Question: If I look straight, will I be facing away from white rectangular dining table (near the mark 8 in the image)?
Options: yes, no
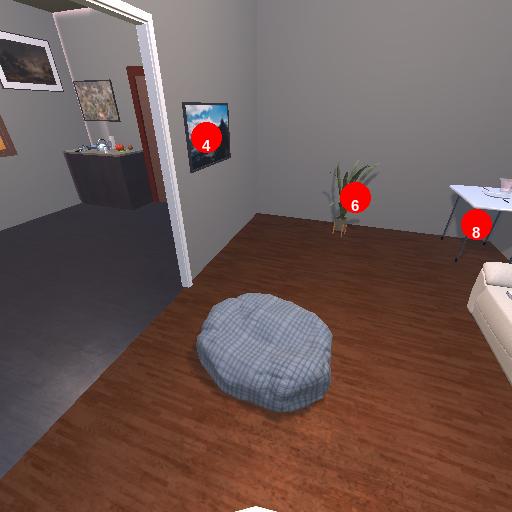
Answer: yes